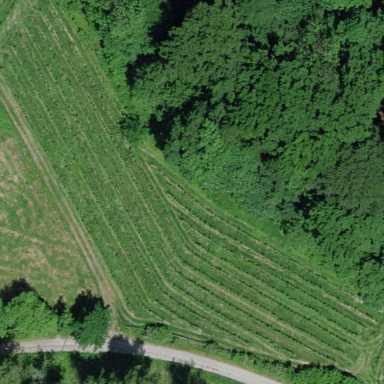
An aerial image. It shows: Vineyard with grape crops.